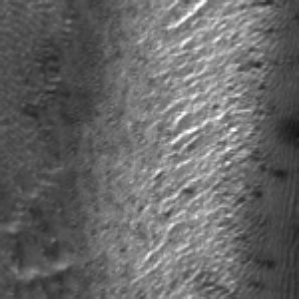
Label: frost